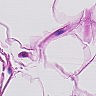
Metastatic tissue present: no